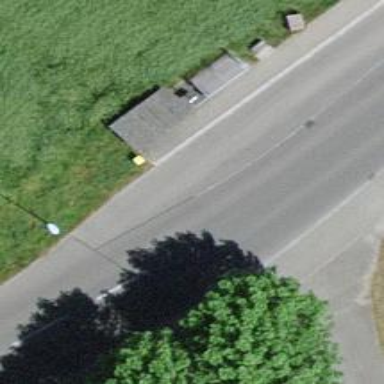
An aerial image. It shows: Public transport stop position.